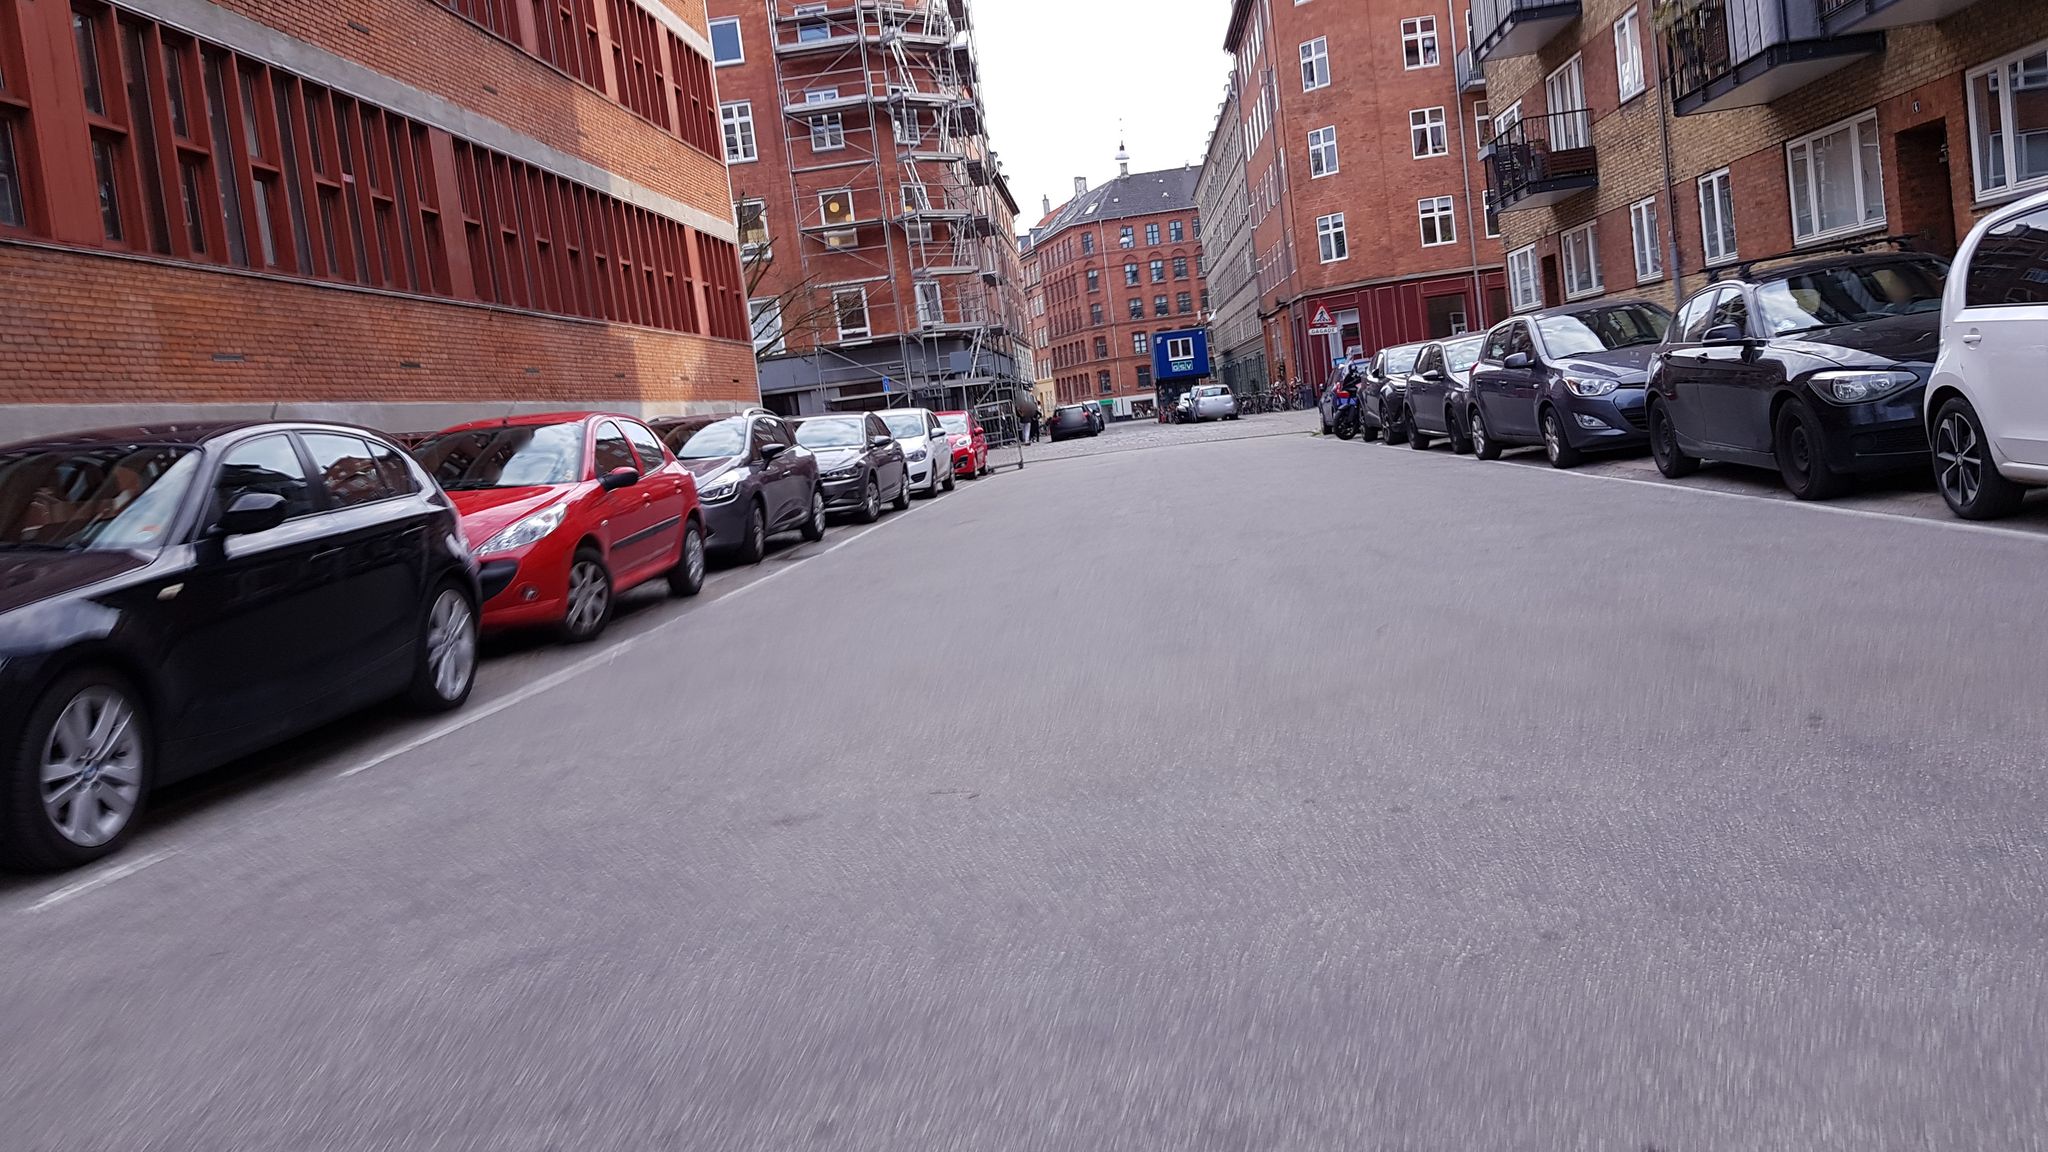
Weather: snowy
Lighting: day
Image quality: good
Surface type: driving surface
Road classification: pedestrian, path, residential
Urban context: urban centre
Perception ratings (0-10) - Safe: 6.03, Lively: 9.28, Beautiful: 7.34, Boring: 2.51, Depressing: 2.18, Wealthy: 7.67